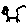
Label: cat